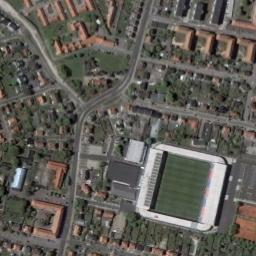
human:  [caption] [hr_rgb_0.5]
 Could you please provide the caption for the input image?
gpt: The square gymnasium is surrounded by residential areas, Surrounded by vegetation .

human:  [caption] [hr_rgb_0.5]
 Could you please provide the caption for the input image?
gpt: There are rows of buildings around this oval stadium .

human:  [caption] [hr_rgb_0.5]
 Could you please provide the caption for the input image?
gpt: There are many buildings of different shapes and sizes next to the stadium .

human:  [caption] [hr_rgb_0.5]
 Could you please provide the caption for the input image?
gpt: The stadium is on the grass next to some buildings and trees .

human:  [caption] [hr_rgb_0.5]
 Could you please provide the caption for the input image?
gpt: There are many green trees and buildings near the stadium .